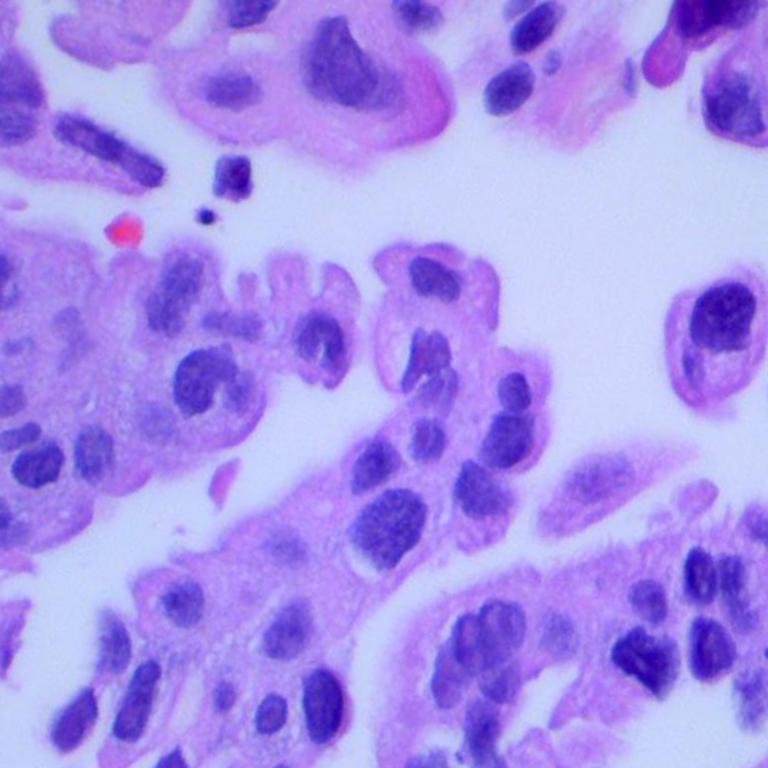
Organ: lung
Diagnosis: adenocarcinomas